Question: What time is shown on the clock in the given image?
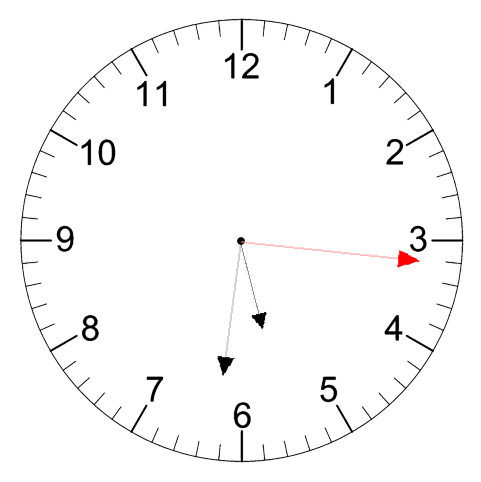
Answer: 05:31:16